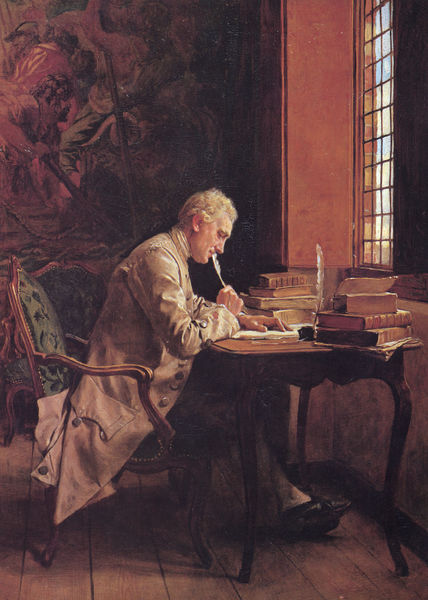
Titel: Un poète (èpoque Louis XV), Ein Dichter (aus der Zeit Ludwig XV.)
Künstler: Ernest Meissonier
Standort: Paris
Institution: Musée du Louvre
Schlagwörter: feder, gemälde, himmel, kampf, kopf, mann, schatten, weiß, grün, sitzen, stadt, braun, fenster, grau, hell, holz, licht, mund, raum, stuhl, stühle, tisch, zimmer, gebäude, rot, beige, malerei, rock, alt, blond, hose, jacke, wand, barock, falten, federn, samt, stirnband, bild, bildnis, innenraum, portrait, porträt, tischbein, gitter, sonne, boden, haare, mantel, pose, sessel, sitzend, adel, gebeugt, knopf, locken, rokoko, perücke, füße, bücher, papier, schreibtisch, armlehne, lehne, alter mann, parkett, schuhe, stab, mauer, tag, dielen, romantik, ölgemälde, schlacht, frack, bezug, polster, tapete, gobelin, holzboden, wandteppich, dichter, wandgemälde, bohlen, konzentriert, socken, bretter, holzdielen, nachdenklich, nägel, holzlehne, knöpfe, nachdenken, nieten, gehrock, strümpfe, antike, buch, denken, seil, knüppel, schriften, schawrz, schriftsteller, denker, fass, tasche, dielenboden, pinsel, tinte, schnitzerei, kiel, ledereinband, halbprofil, brief, schreiben, stuhlbein, gitterfenster, wams, krieger, silberknöpfe, rötlich, tapisserie, stapel, gelehrter, fresko, schreiber, sekretär, schreibt, empire, schreibstube, goethe, bemalung, wandbild, butzenscheiben, klassik, gamaschen, wandbehang, fresco, pantoffeln, genagelt, geist, studio, schreibender, federkiel, wandtapete, wnd, schreibend, wandbemalung, biedermaier, überlegen, gemäde, beinkleid, weiße haare, überkreuz, chippendale, taghell, inspiration, schreibzeug, intellekt, gänsekiel, fenstersprosse, fresco4, intellektuell, naxe, schreibfedern, schreibn, stoffnägel, table, schriftsteler, gam#lde